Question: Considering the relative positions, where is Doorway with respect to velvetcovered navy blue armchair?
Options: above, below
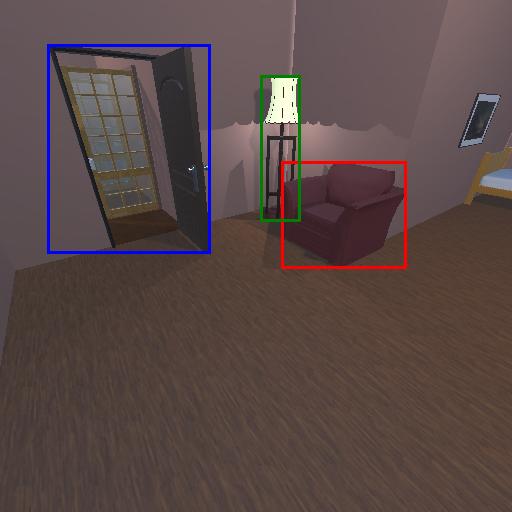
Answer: above